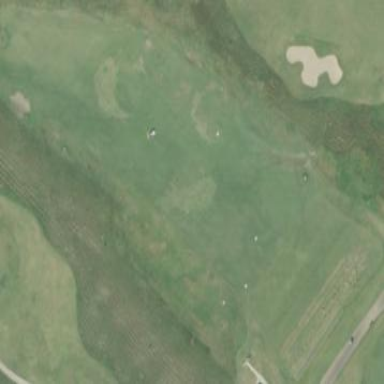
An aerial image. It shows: Grassy area designated as driving range for golf.